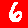
Digit: 6